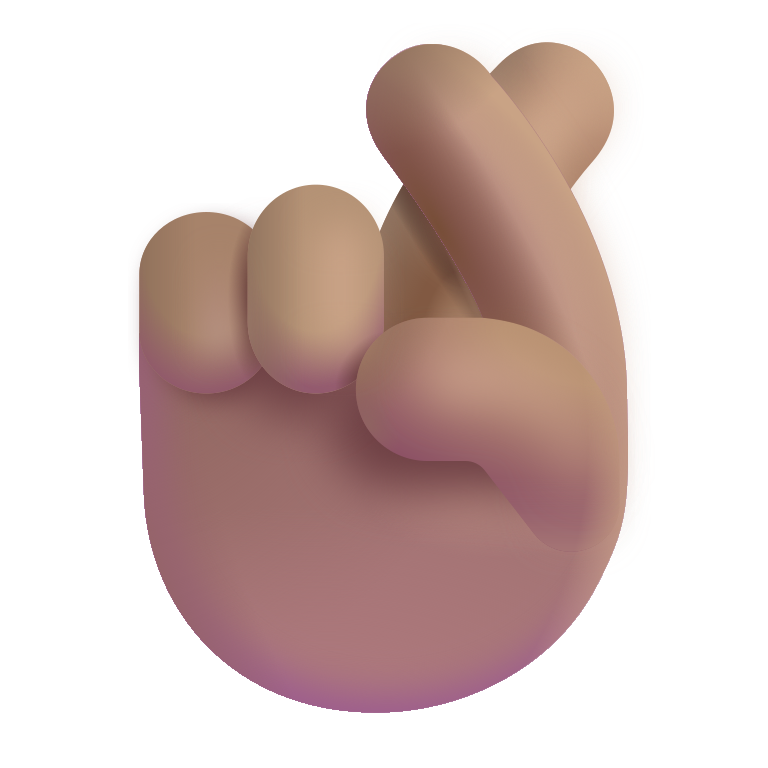
crossed fingers color